Question: I want to horizontally align div elements within a container div element avoiding line break between the child elements.
But, when one of the child div element has 'width:100%' style as in the following:
'''
<div style="float:left;overflow-x:hidden;background-color:blue;width: 300;">
<div style="display:inline-block;background-color:yellow;">1</div>
<div style="display:inline-block;background-color:green;width:100%;">2</div>
<div style="display:inline-block;background-color:yellow;">3</div>
</div>
'''
that element is placed by itself on a new line like this:

How can I avoid line breaks under any circumstances? When the sum of the child elements' width is greater than that of the parent's width, I want that part of the element to be cut off (hidden). I tried it using 'overflow-x:hidden' as above, but it did not work.
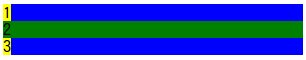
Answer: Do you mean that you want all of the elements to push outside the parent when their sum is greater than the parent? If so, try adding this to the parent:
'''
{ white-space:nowrap; }
'''
<URL>
This works because the children are set to be inline-block elements, so they're treated like text. Chris Coyier has a good explanation (with pretty diagrams) of all things white-space <URL>, which you might find interesting.